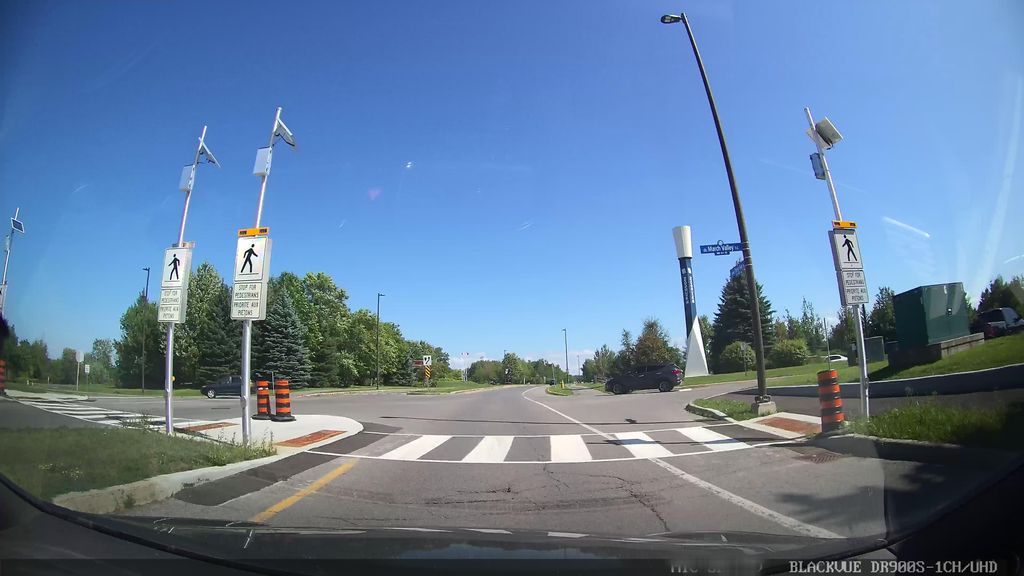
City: ottawa-gatineau